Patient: sex M, age 77
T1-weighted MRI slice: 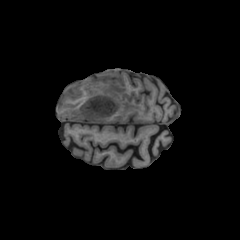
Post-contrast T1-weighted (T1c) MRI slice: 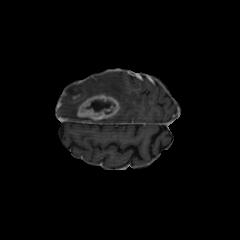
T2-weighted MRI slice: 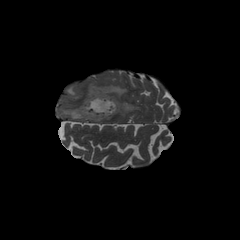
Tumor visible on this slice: yes
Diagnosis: Glioblastoma, IDH-wildtype
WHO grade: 4